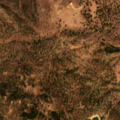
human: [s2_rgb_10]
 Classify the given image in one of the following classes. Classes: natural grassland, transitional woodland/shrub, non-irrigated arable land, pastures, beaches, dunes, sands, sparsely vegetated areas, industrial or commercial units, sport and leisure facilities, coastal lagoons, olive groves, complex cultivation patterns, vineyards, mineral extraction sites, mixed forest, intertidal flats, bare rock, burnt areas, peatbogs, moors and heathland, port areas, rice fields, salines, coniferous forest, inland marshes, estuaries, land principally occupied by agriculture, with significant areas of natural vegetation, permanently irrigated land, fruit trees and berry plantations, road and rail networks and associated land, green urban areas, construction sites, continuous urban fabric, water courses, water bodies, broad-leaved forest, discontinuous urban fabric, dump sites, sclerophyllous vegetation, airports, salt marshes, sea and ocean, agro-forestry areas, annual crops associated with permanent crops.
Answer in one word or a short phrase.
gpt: pastures, agro-forestry areas, broad-leaved forest